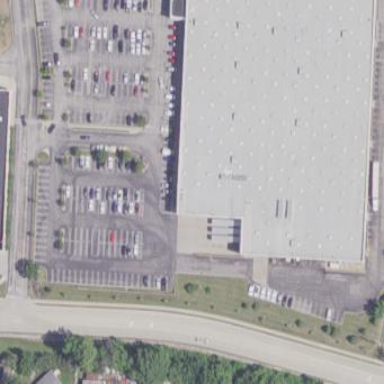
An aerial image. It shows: Wholesale shop located in warehouse.